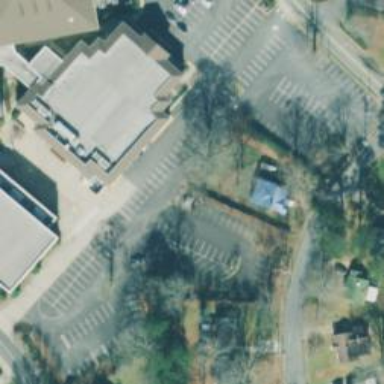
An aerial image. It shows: Parking area with asphalt surface.